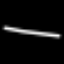
Label: line